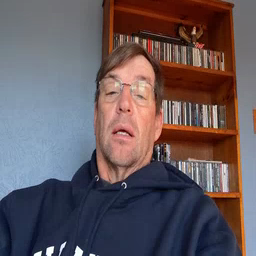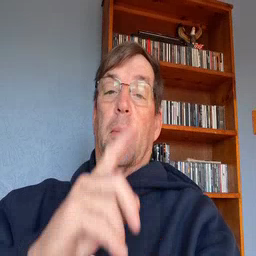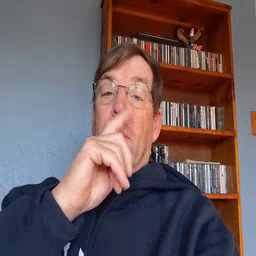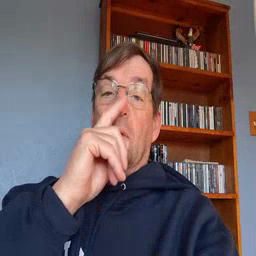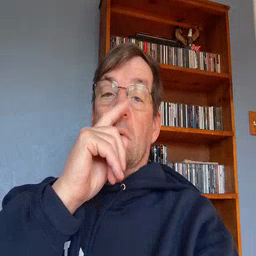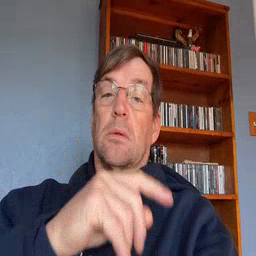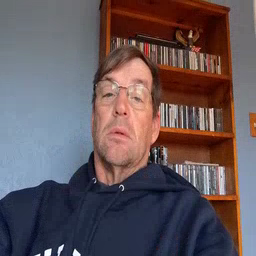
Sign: mouse